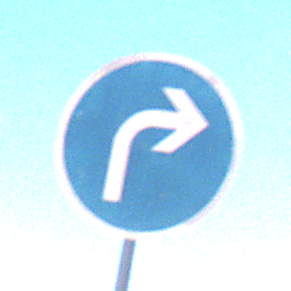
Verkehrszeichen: VorgeschriebeneFahrtrichtungRechts
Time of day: MorningAfternoon
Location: Outdoor (RoadRail)
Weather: Clear
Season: NotSpecified
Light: Natural